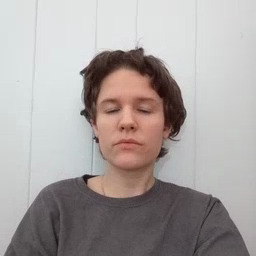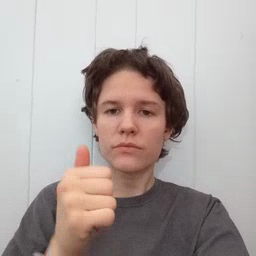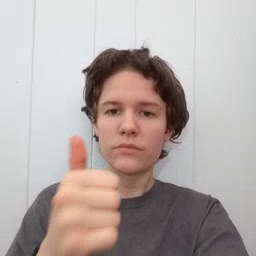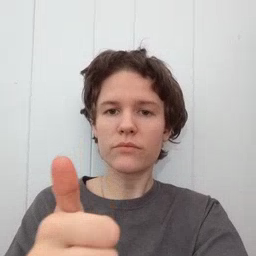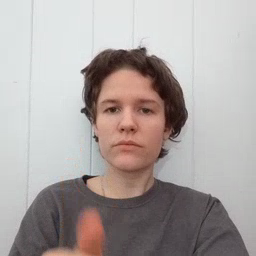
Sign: yourself